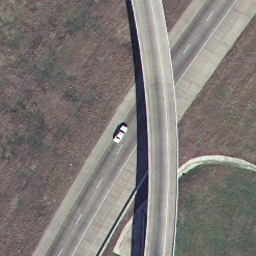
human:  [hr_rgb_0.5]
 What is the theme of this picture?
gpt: overpass

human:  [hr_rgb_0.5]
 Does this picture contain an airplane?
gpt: no